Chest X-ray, PA view. Patient: 60 years old, sex M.
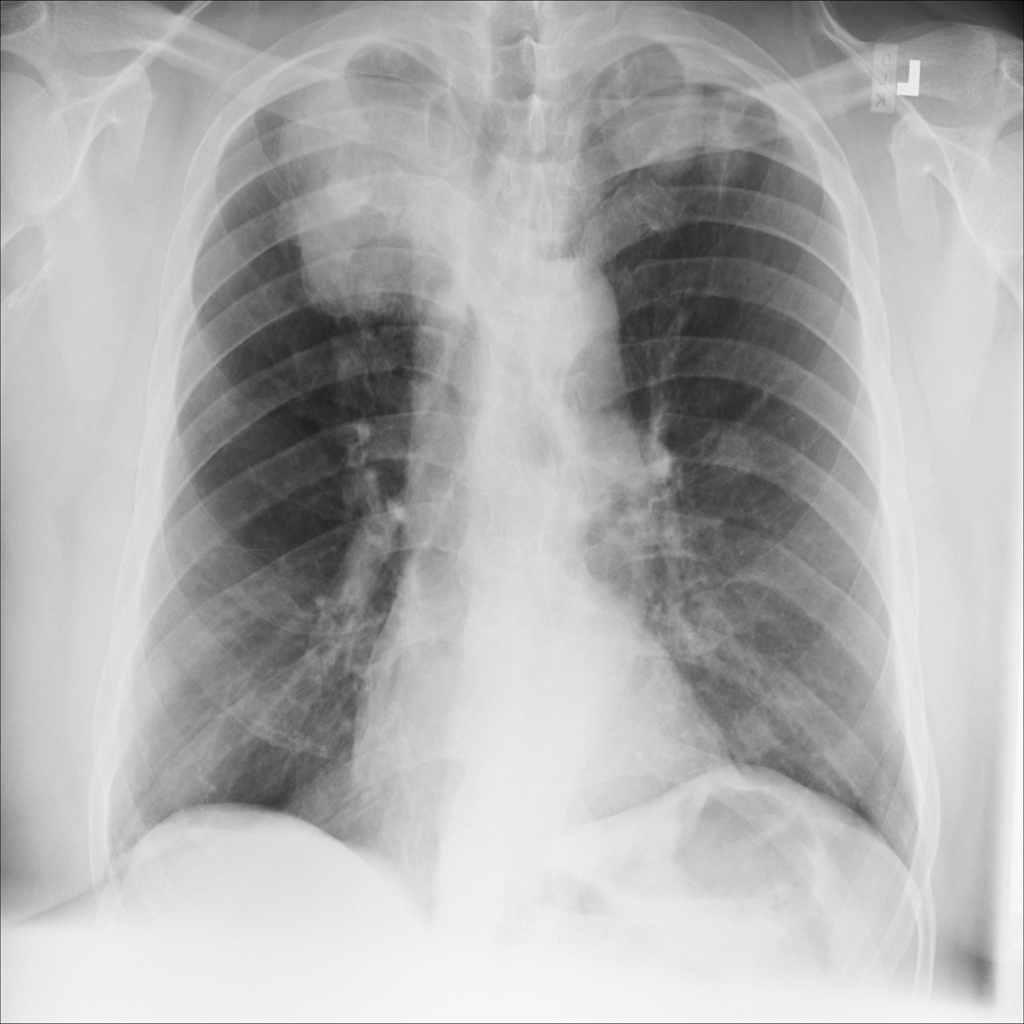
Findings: Mass